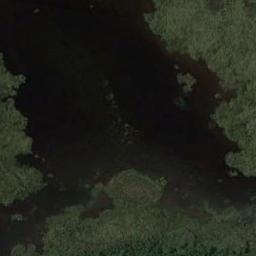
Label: wetland